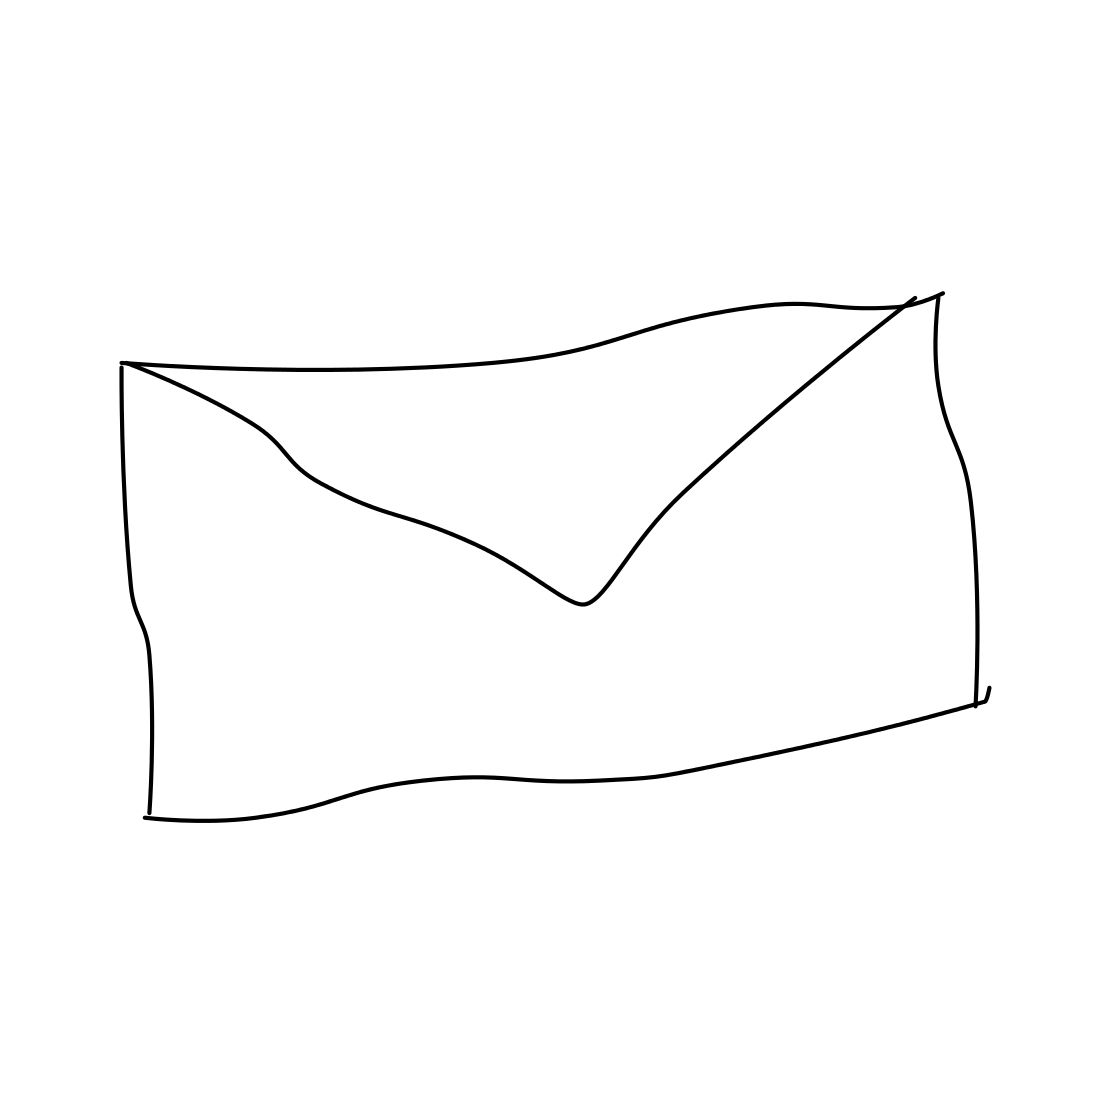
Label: envelope